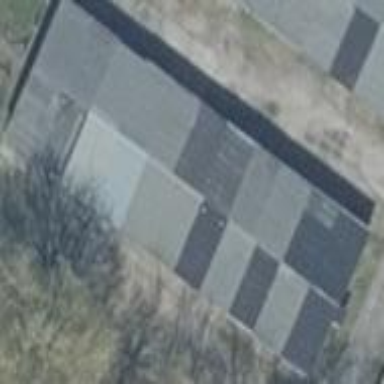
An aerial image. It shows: Group of garages.